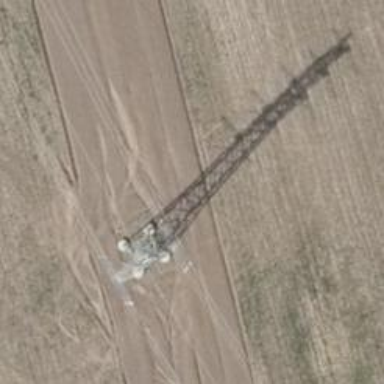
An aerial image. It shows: Power tower.